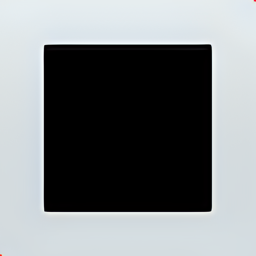
Name: white square button
Emoji: 🔳
Group: Symbols
Sub-group: geometric